Field crop: maize
Growth stage: 2
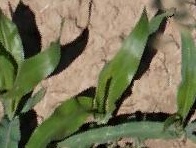
Species: maize